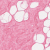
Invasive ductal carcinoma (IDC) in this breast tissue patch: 0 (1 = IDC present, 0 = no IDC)